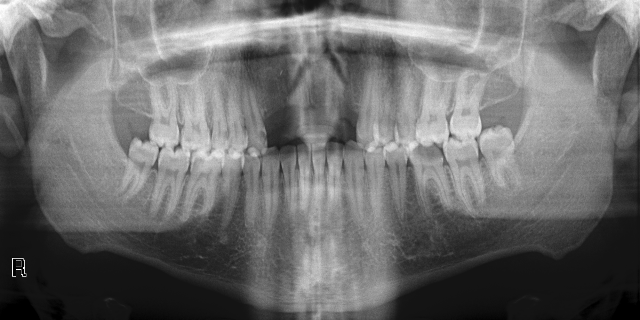
adult